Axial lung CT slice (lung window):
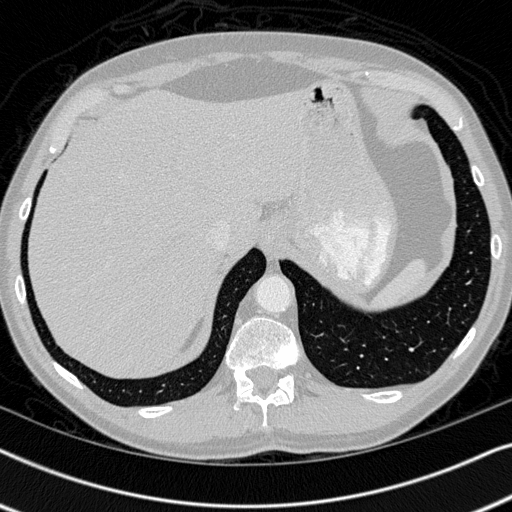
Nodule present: no